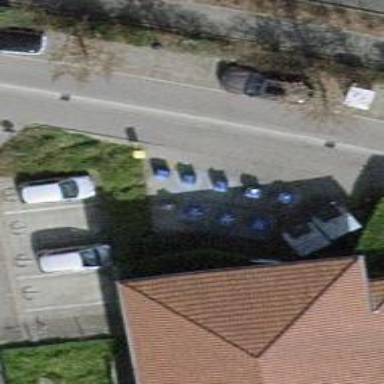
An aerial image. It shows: Recycling facility.